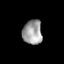
Tissue: prostate
Cell type: Epithelial cells
Senescence score: 0.3327
Nuclear area (px): 468
Mean DAPI intensity: 158.175